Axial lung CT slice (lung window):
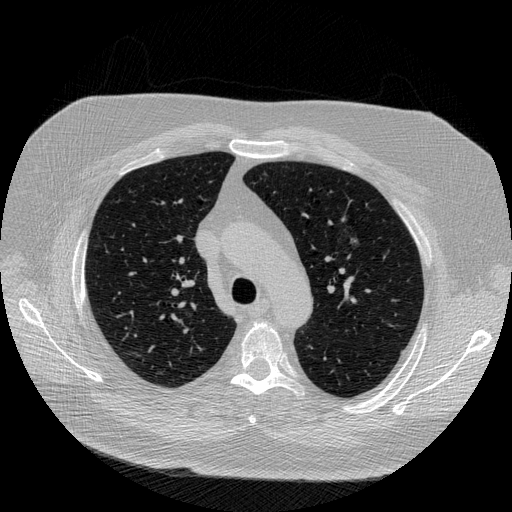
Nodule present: no